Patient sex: M
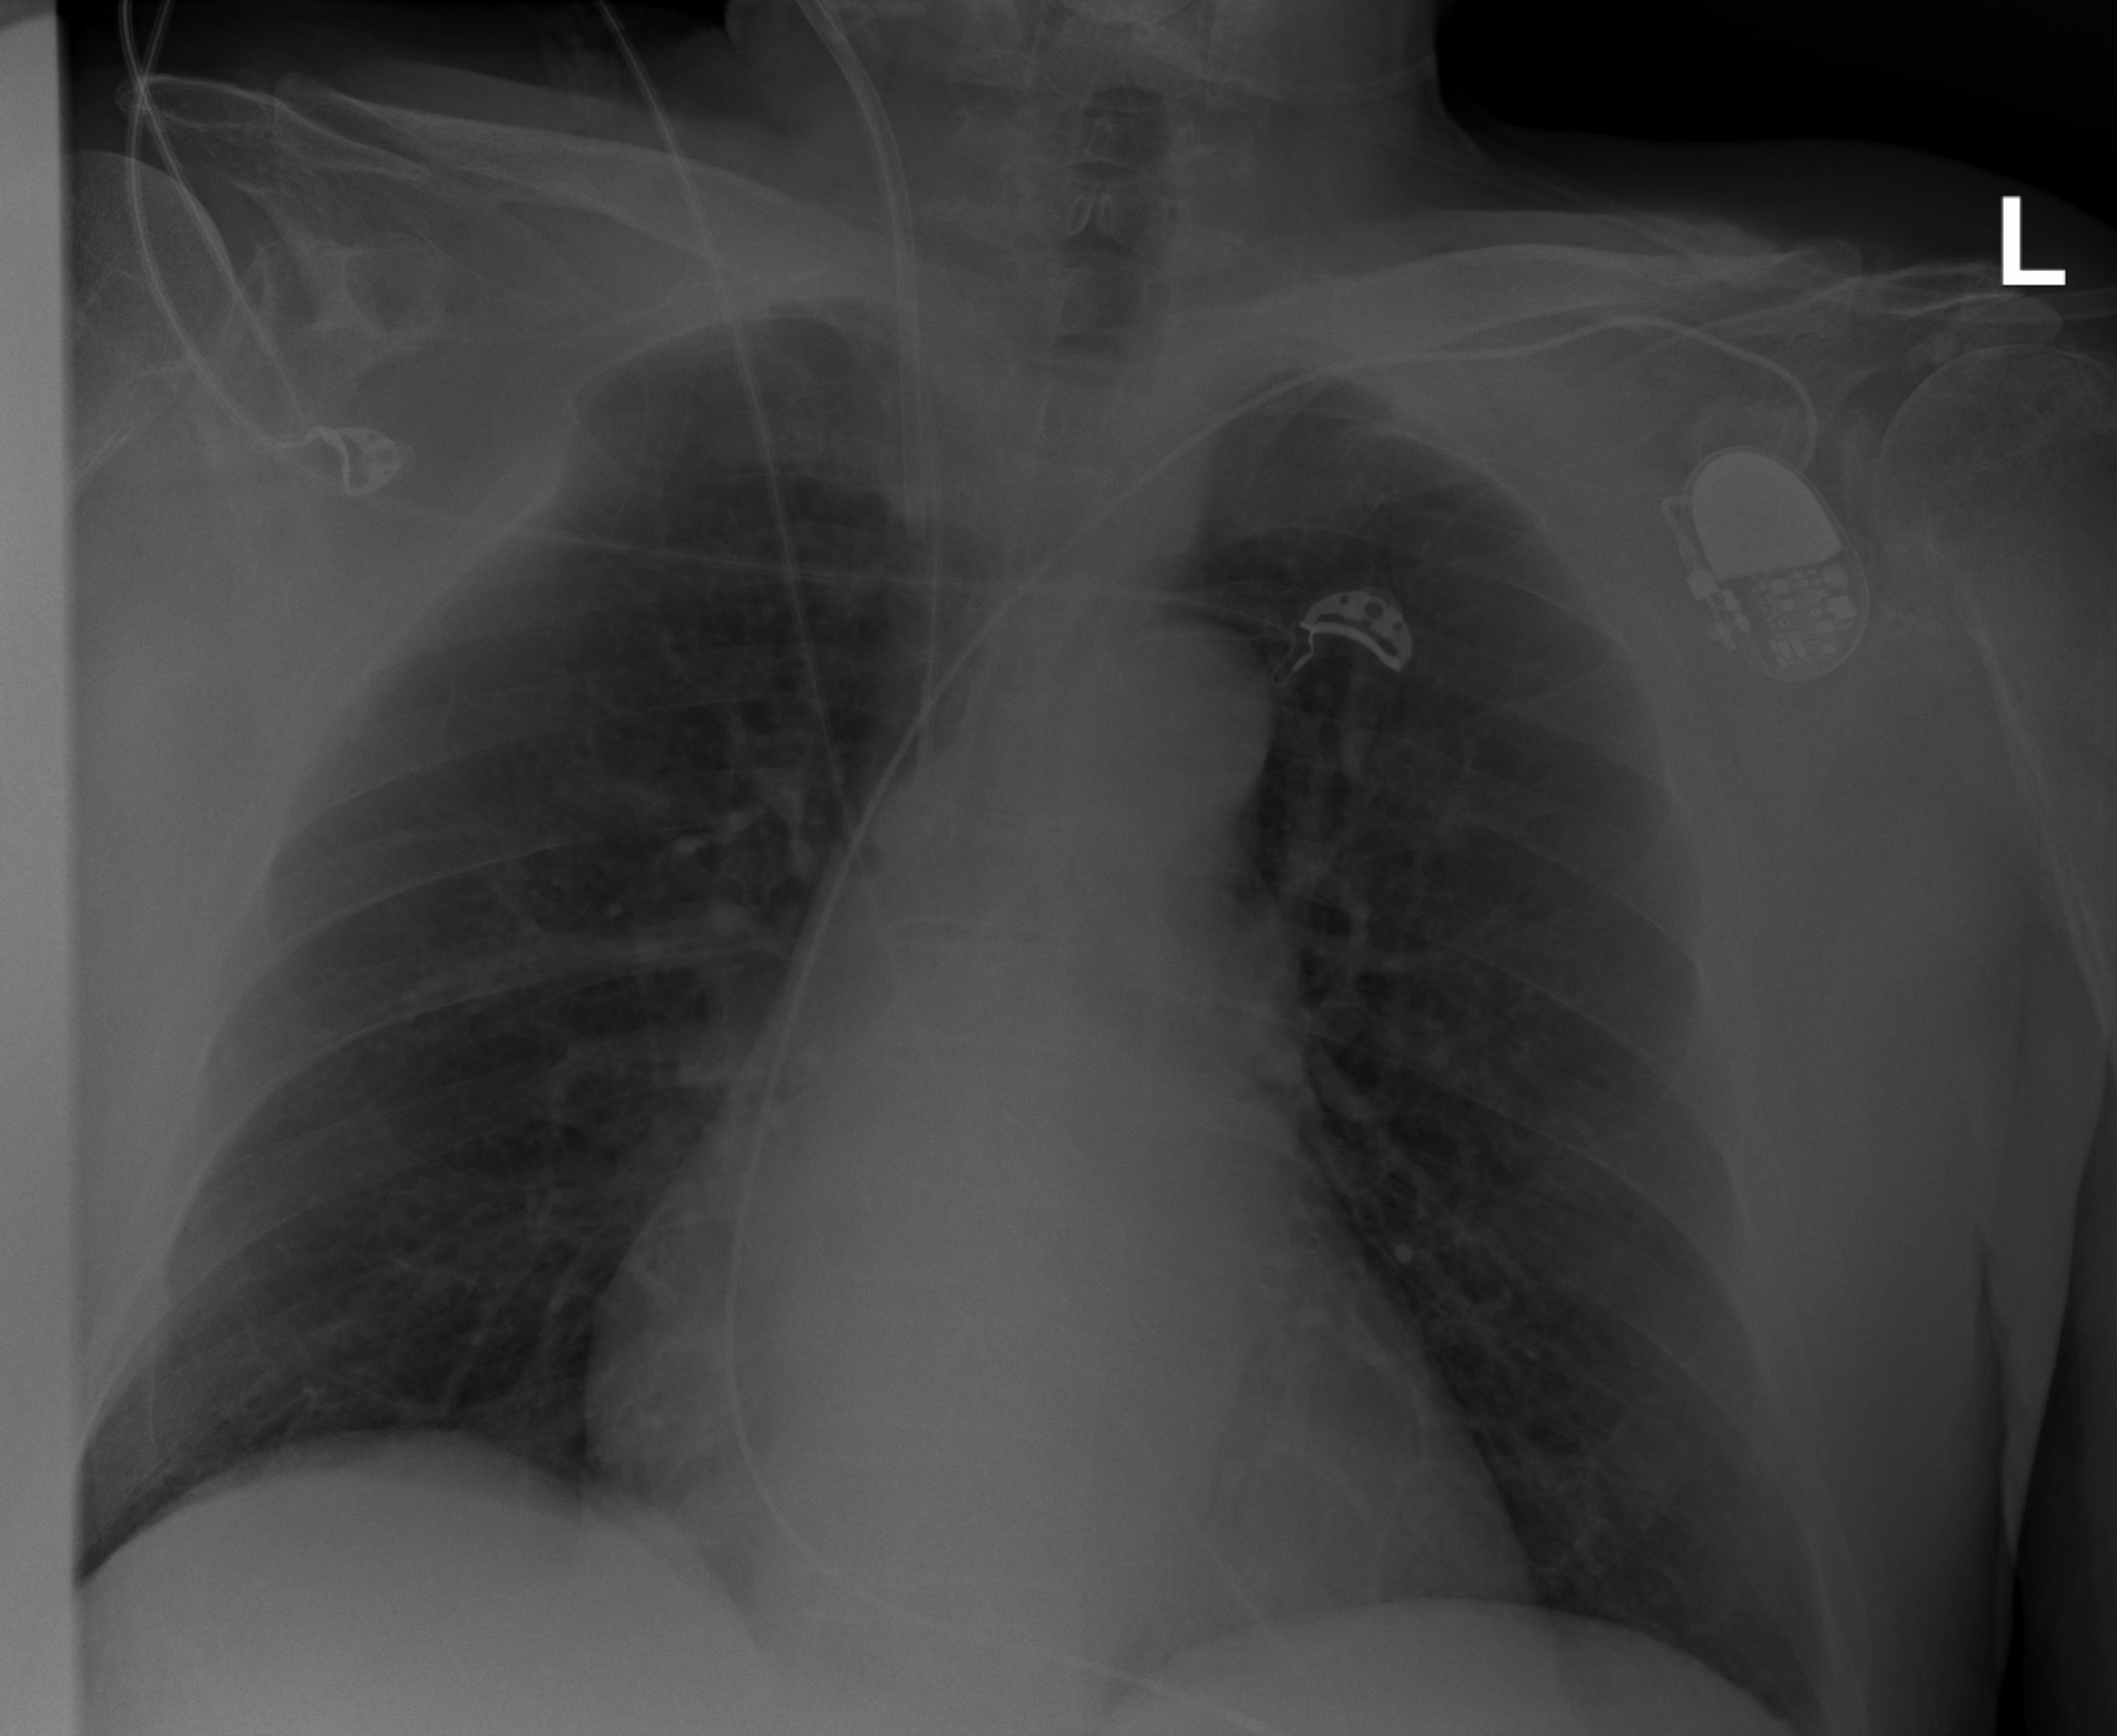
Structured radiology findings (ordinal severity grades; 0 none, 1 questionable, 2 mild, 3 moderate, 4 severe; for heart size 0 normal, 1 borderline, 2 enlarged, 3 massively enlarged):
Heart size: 2
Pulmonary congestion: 0
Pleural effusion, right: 0
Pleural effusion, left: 0
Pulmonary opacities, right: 0
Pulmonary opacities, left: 0
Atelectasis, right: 2
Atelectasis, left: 0